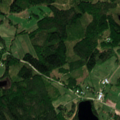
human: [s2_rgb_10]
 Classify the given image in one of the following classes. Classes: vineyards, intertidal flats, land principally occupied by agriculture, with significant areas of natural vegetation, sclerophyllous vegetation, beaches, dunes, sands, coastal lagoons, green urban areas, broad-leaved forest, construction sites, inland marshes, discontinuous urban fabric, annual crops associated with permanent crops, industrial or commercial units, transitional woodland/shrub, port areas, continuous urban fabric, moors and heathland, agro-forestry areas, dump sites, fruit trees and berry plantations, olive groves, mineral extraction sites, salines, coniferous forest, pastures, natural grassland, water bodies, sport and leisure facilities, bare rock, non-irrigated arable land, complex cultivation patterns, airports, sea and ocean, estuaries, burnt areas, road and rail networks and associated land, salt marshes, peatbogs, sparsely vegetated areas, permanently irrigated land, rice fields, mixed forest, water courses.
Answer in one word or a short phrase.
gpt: land principally occupied by agriculture, with significant areas of natural vegetation, coniferous forest, mixed forest, water bodies